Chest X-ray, PA view. Patient: 48 years old, sex M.
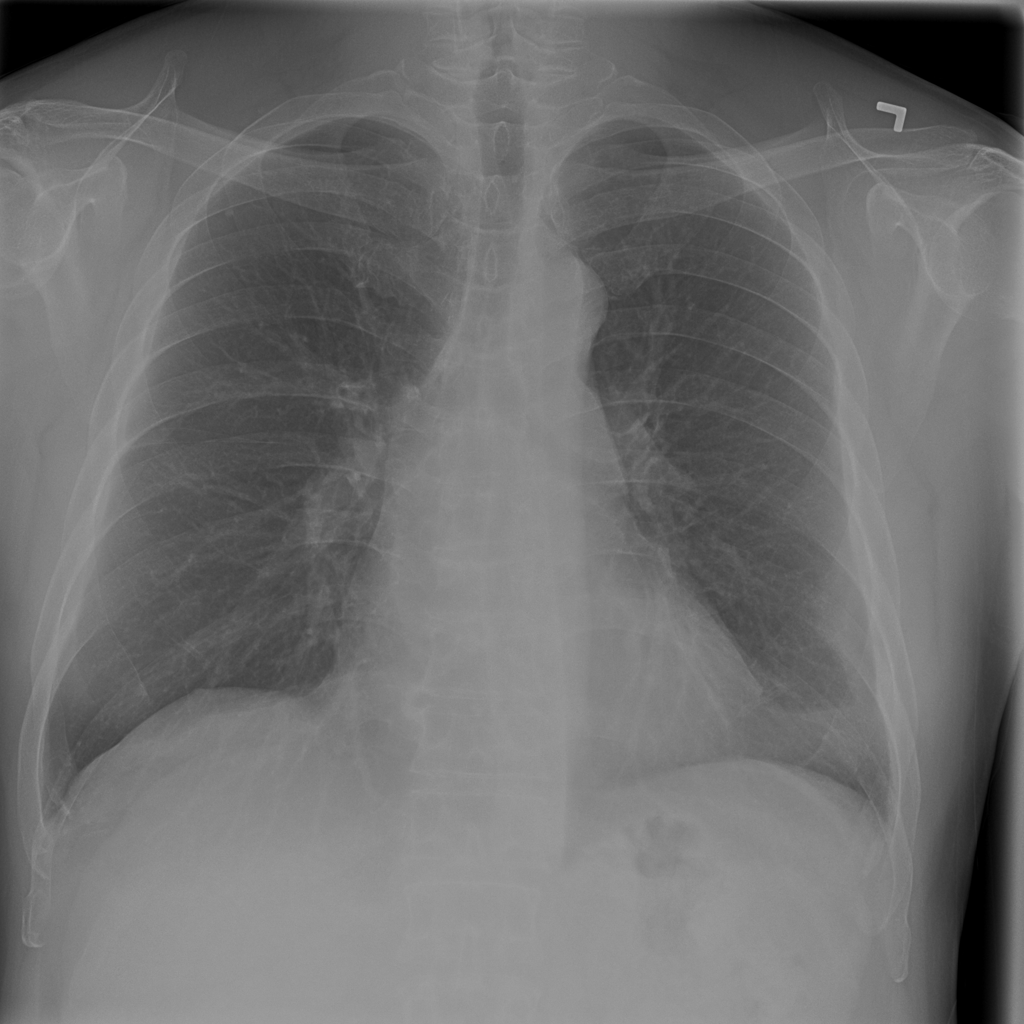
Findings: No Finding